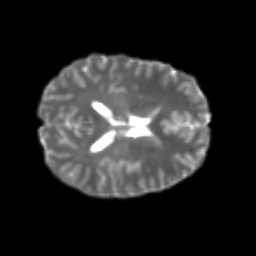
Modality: T2w
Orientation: axial
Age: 26
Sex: female
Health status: healthy
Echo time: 0.074 s